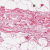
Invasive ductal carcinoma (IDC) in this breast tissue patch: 0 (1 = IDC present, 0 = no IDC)